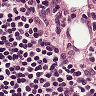
Metastatic tissue present: no